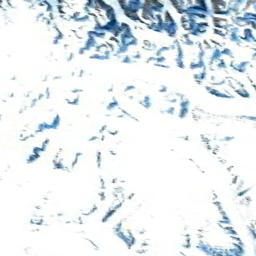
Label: snowberg